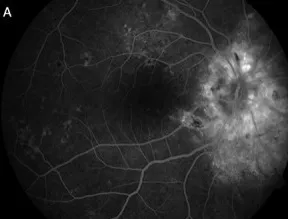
Fundus fluorescein angiography (FA) delayed choroidal filling with disc hyper-fluorescence and late patchy venous staining in the right eye.
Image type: ophthalmic_imaging (ophthalmic_angiography)